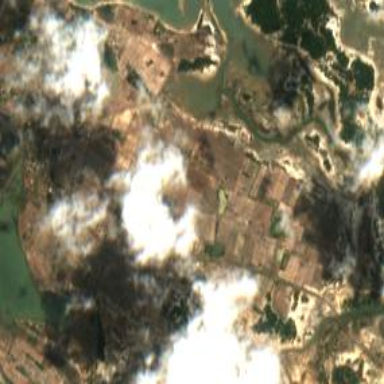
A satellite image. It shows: Farmland with rice crop.